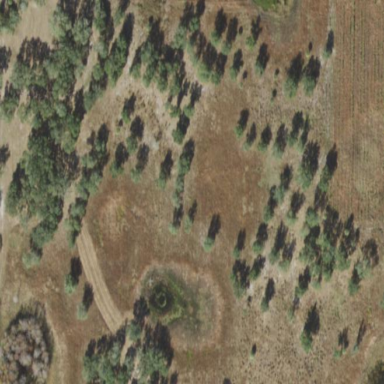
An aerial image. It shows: Mixed leaf woodland.